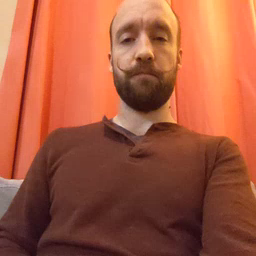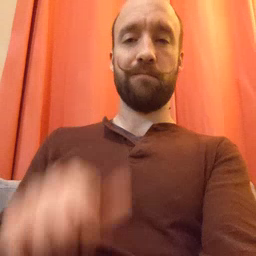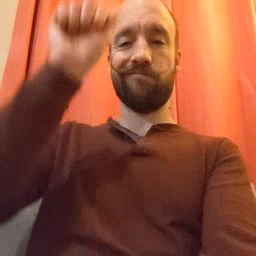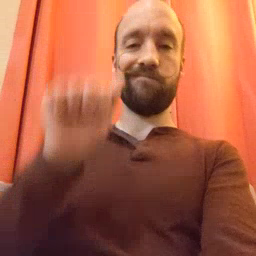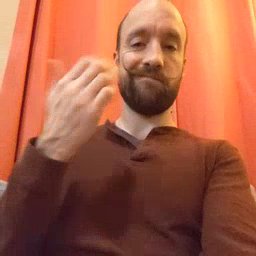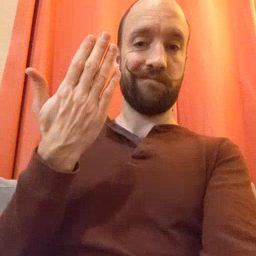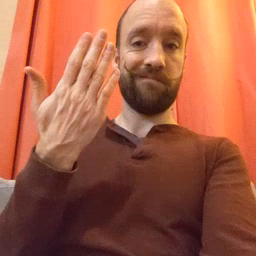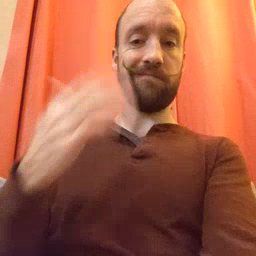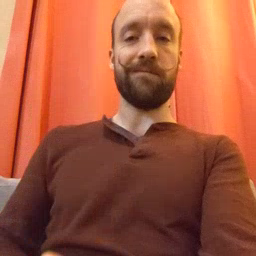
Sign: mitten